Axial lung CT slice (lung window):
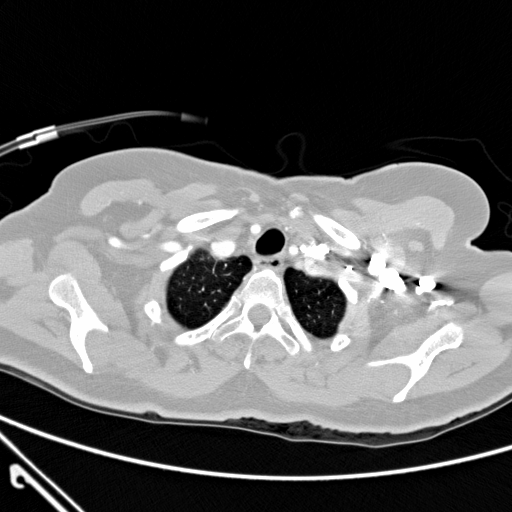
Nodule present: no